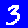
Digit: 3